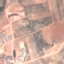
Land use / land cover class: PermanentCrop